Question: Does anyone know of a way to create horizontal rules within a '<textarea>' without using a background image?
CSS3 would be fine. I can bodge an image fallback for IE if necessary.
Example:

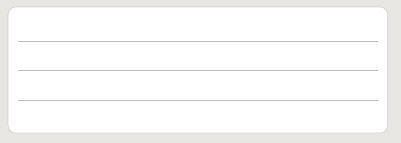
Answer: You can do this using linear gradients:
'''
.notes {
background-attachment: local;
background-image:
linear-gradient(to right, white 10px, transparent 10px),
linear-gradient(to left, white 10px, transparent 10px),
repeating-linear-gradient(white, white 30px, #ccc 30px, #ccc 31px, white 31px);
line-height: 31px;
padding: 8px 10px;
}
'''
'''
<textarea class="notes"></textarea>
'''
<URL>